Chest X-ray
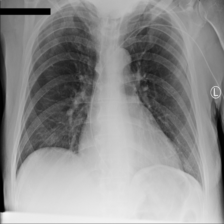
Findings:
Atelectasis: negative
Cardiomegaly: negative
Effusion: negative
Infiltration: negative
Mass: negative
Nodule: negative
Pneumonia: negative
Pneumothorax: negative
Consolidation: negative
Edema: negative
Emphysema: negative
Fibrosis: negative
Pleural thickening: negative
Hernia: negative